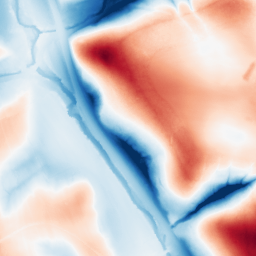
Category: trend_removal
Decomposition family: local_polynomial
Decomposition parameters: window_size: 101
degree: 1
Upsampling method: bicubic_16x
Upsampling parameters: scale: 16
Upsampling scale: 16